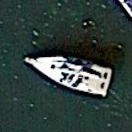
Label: Civil_yacht